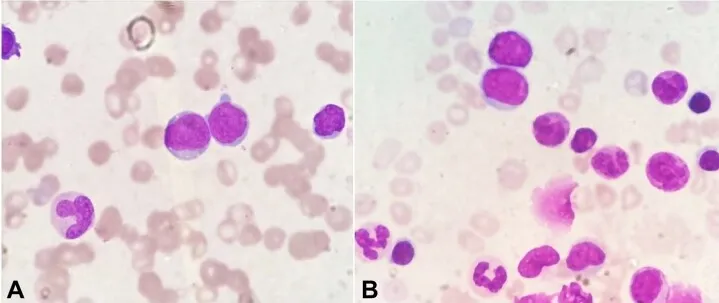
Photomicrograph of A - peripheral blood smear; and B - bone marrow aspirate showing blast with coarse nuclear chromatin and prominent nucleoli. Some of the blasts had indented nuclei. (Leishman stain, x1000).
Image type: pathology (giemsa)